Question: I am trying to scrape data from a website that has a multilevel drop-down menu every time an item is selected it changes the sub items for sub drop-downs.
problem is that for every loop it extracts same sub items from the drop down items. the selection happens but it do not update the items on behalf of new selection from loop
can any one help me why I am not getting the desired results.
Perhaps this is because my drop-down list is in java Script or something.
for instance like this manue in the picture below:

i have gone this far:
'''
enter code here
from selenium import webdriver
from selenium.webdriver.support.ui import Select
from selenium.webdriver.common.by import By
import csv
//#from selenium.webdriver.support import Select
import time
print ("opening chorome....")
driver = webdriver.Chrome()
driver.get('https://www.wheelmax.com/')
time.sleep(10)
csvData = ['Year', 'Make', 'Model', 'Body', 'Submodel', 'Size']
//#variables
yeart = []
make= []
model=[]
body = []
submodel = []
size = []
Yindex = Mkindex = Mdindex = Bdindex = Smindex = Sindex = 0
print ("waiting for program to set variables....")
time.sleep(20)
print ("initializing and setting variables....")
//#initializing Year
Year = Select(driver.find_element_by_id("icm-years-select"))
Year.select_by_value('2020')
yr = driver.find_elements(By.XPATH, '//*[@id="icm-years-select"]')
time.sleep(15)
//#initializing Make
Make = Select(driver.find_element_by_id("icm-makes-select"))
Make.select_by_index(1)
mk = driver.find_elements(By.XPATH, '//*[@id="icm-makes-select"]')
time.sleep(15)
//#initializing Model
Model = Select(driver.find_element_by_id("icm-models-select"))
Model.select_by_index(1)
mdl = driver.find_elements(By.XPATH, '//*[@id="icm-models-select"]')
time.sleep(15)
//#initializing body
Body = Select(driver.find_element_by_id("icm-drivebodies-select"))
Body.select_by_index(1)
bdy = driver.find_elements(By.XPATH, '//*[@id="icm-drivebodies-select"]')
time.sleep(15)
//#initializing submodel
Submodel = Select(driver.find_element_by_id("icm-submodels-select"))
Submodel.select_by_index(1)
sbm = driver.find_elements(By.XPATH, '//*[@id="icm-submodels-select"]')
time.sleep(15)
//#initializing size
Size = Select(driver.find_element_by_id("icm-sizes-select"))
Size.select_by_index(0)
siz = driver.find_elements(By.XPATH, '//*[@id="icm-sizes-select"]')
time.sleep(5)
Cyr = Cmk = Cmd = Cbd = Csmd = Csz = ""
print ("fetching data from variables....")
for y in yr:
obj1 = driver.find_element_by_id("icm-years-select")
Year = Select(obj1)
Year.select_by_index(++Yindex)
obj1.click()
#obj1.click()
yeart.append(y.text)
Cyr = y.text
time.sleep(10)
for m in mk:
obj2 = driver.find_element_by_id("icm-makes-select")
Make = Select(obj2)
Make.select_by_index(++Mkindex)
obj2.click()
#obj2.click()
make.append(m.text)
Cmk = m.text
time.sleep(10)
for md in mdl:
Mdindex =0
obj3 = driver.find_element_by_id("icm-models-select")
Model = Select(obj3)
Model.select_by_index(++Mdindex)
obj3.click()
#obj3.click(clickobj)
model.append(md.text)
Cmd = md.text
time.sleep(10)
Bdindex = 0
for bd in bdy:
obj4 = driver.find_element_by_id("icm-drivebodies-select")
Body = Select(obj4)
Body.select_by_index(++Bdindex)
obj4.click()
#obj4.click(clickobj2)
body.append(bd.text)
Cbd = bd.text
time.sleep(10)
Smindex = 0
for sm in sbm:
obj5 = driver.find_element_by_id("icm-submodels-select")
Submodel = Select(obj5)
obj5.click()
Submodel.select_by_index(++Smindex)
#obj5.click(clickobj5)
submodel.append(sm.text)
Csmd = sm.text
time.sleep(10)
Sindex = 0
for sz in siz:
Size = Select(driver.find_element_by_id("icm-sizes-select"))
Size.select_by_index(++Sindex)
size.append(sz.text)
Scz = sz.text
csvData += [Cyr, Cmk, Cmd, Cbd,Csmd, Csz]
'''
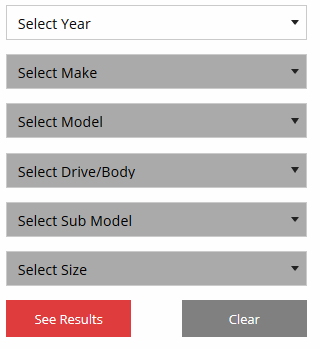
Answer: Because of 'https://www.wheelmax.com' has multilevel drop-down menu dependent on each other for example if you select 'Select Year' drop down option, after selected year based on 'Select Make' drop down is enable and display option based on the selected year option.
So basically you need to use 'Selenium' package for handle dynamic option.
Install selenium web driver as per your browser
<URL>
'''
unzip ~/Downloads/chromedriver_linux64.zip -d ~/Downloads
chmod +x ~/Downloads/chromedriver
sudo mv -f ~/Downloads/chromedriver /usr/local/share/chromedriver
sudo ln -s /usr/local/share/chromedriver /usr/local/bin/chromedriver
sudo ln -s /usr/local/share/chromedriver /usr/bin/chromedriver
'''
<URL>
'''
from selenium import webdriver
from selenium.webdriver.support.ui import Select
import time
driver = webdriver.Chrome()
driver.get('https://www.wheelmax.com/')
time.sleep(4)
selectYear = Select(driver.find_element_by_id("icm-years-select"))
selectYear.select_by_value('2019')
time.sleep(2)
selectMakes = Select(driver.find_element_by_id("icm-makes-select"))
selectMakes.select_by_value('58')
'''
select drop down option value or count total options
'''
for option in selectYear.options:
print(option.text)
print(len(selectYear.options))
'''
<URL>